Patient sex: F
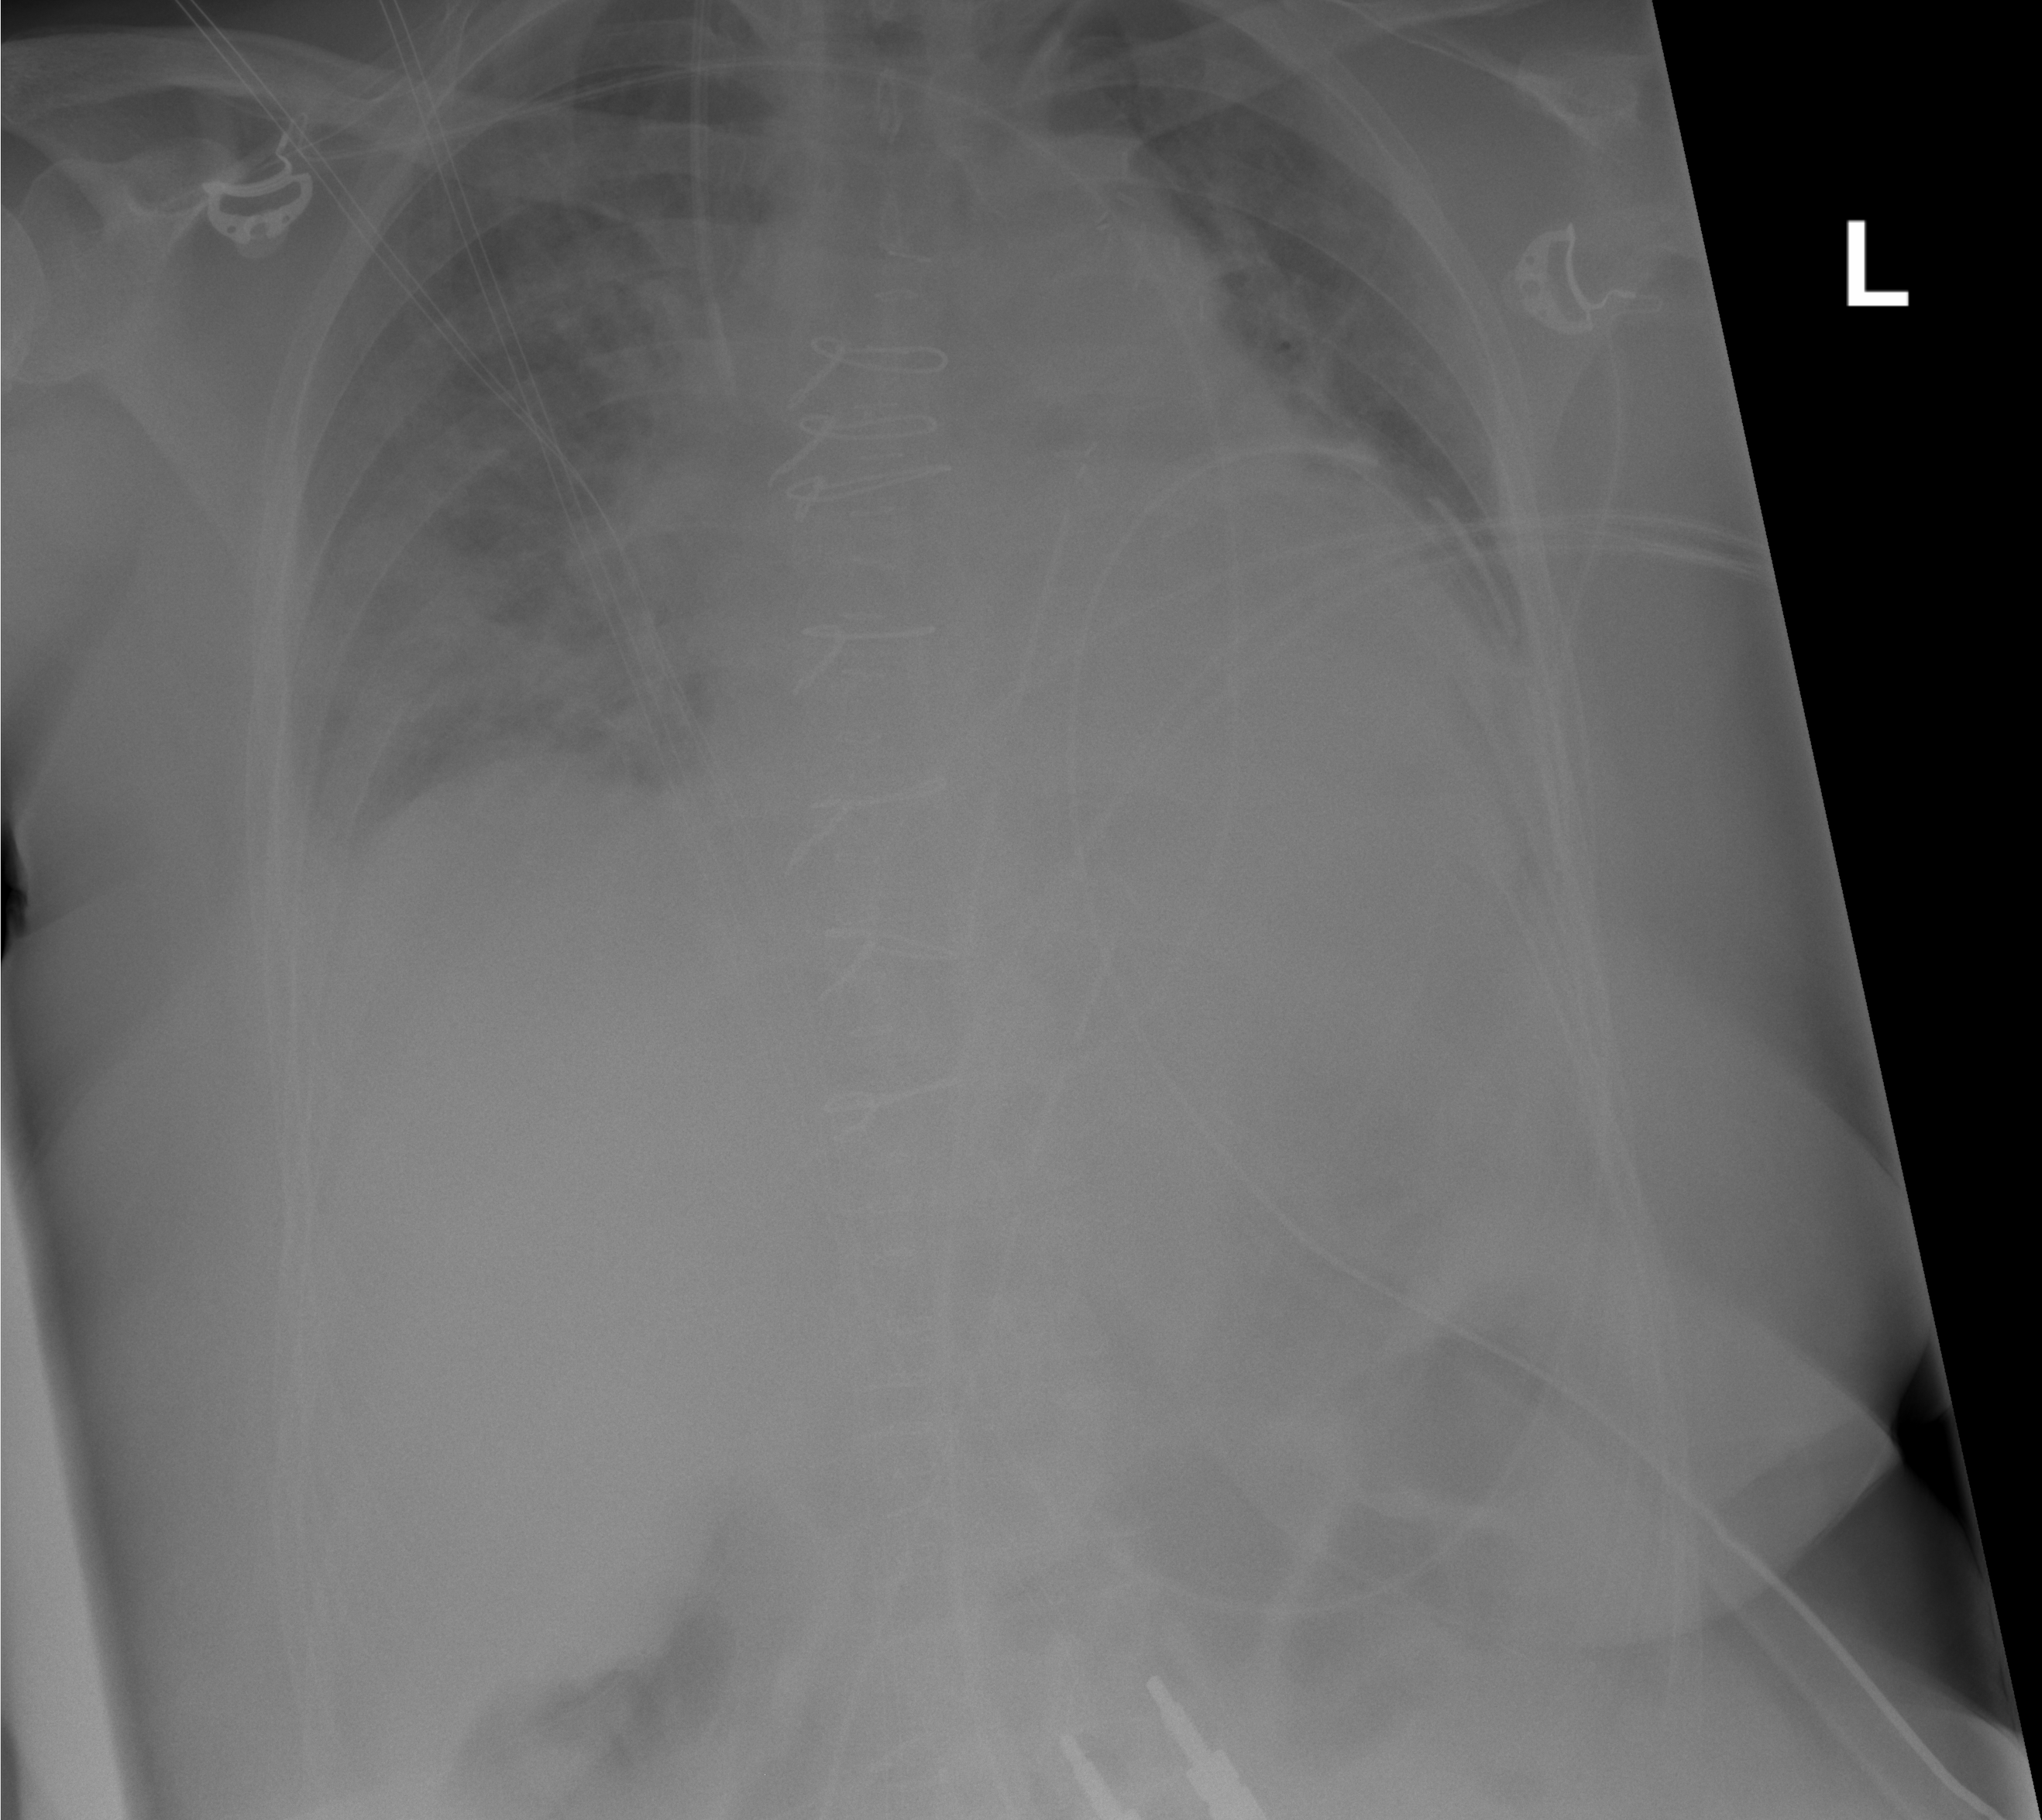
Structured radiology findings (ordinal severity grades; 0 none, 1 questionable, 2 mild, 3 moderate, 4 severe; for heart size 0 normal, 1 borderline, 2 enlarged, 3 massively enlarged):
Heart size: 2
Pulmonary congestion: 1
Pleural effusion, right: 0
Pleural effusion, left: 1
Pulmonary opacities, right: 1
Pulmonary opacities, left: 0
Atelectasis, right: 1
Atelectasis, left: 2